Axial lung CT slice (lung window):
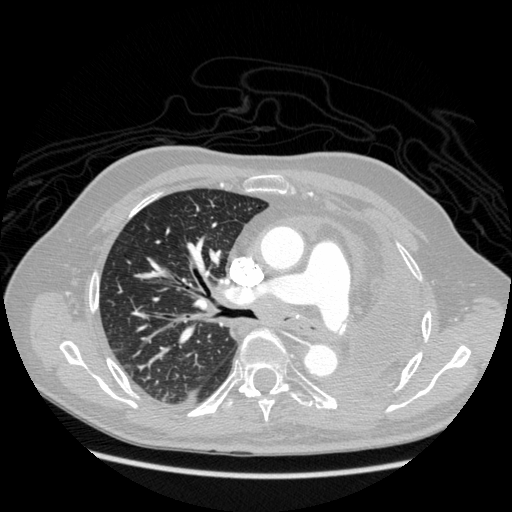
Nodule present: no